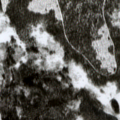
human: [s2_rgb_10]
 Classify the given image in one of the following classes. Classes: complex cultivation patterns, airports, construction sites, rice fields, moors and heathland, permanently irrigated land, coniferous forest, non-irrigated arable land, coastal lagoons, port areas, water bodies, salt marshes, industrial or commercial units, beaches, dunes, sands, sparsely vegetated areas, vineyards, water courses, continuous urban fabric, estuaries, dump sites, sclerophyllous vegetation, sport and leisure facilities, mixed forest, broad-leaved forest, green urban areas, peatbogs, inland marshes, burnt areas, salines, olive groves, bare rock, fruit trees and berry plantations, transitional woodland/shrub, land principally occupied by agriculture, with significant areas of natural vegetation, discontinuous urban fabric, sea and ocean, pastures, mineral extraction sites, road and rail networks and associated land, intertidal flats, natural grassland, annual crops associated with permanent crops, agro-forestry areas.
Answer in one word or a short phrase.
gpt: coniferous forest, transitional woodland/shrub, peatbogs